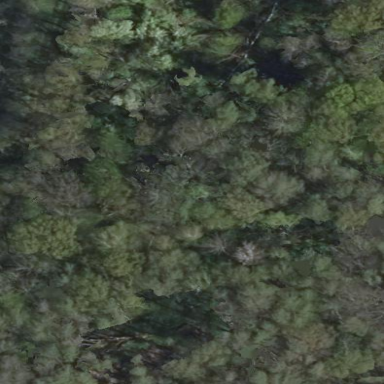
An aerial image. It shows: Forest with broadleaved trees that are deciduous.